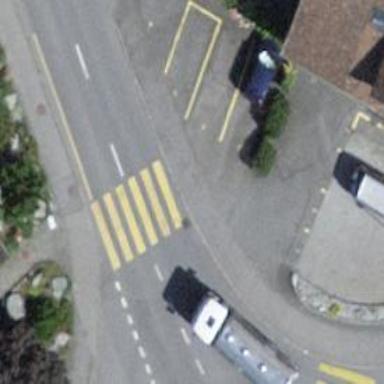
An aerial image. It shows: Uncontrolled zebra crossing with zebra markings.